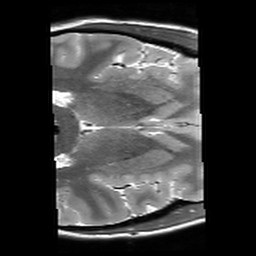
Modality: T2starw
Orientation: axial
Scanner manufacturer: siemens
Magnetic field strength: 3 T
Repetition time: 9.86 s
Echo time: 0.05 s